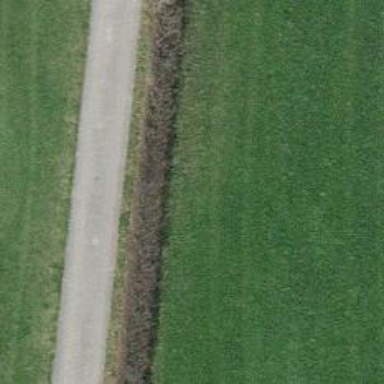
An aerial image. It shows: Hedge acting as barrier.